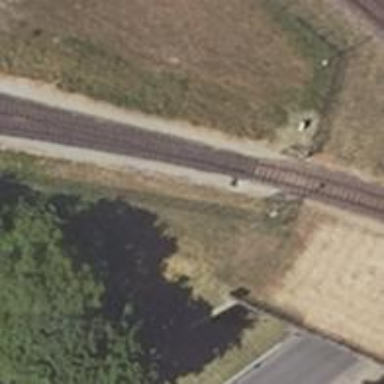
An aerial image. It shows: Railway switch.